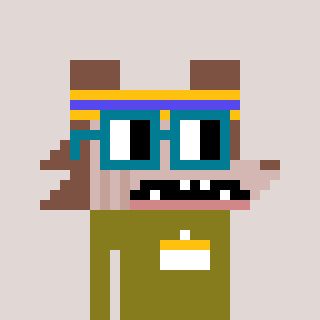
a pixel art character with square dark green glasses, a werewolf-shaped head and a gunk-colored body on a warm background